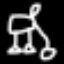
Label: frog